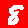
Digit: 8